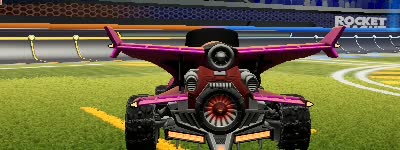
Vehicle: aftershock